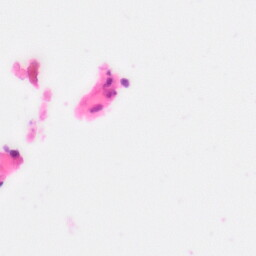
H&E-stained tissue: Colon